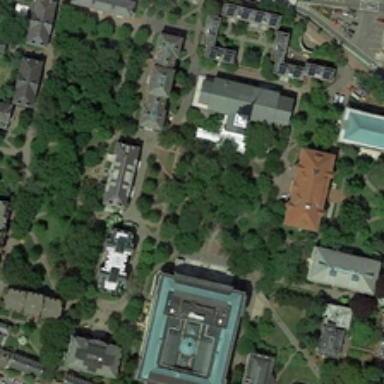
Some buildings and many green trees are in a school .